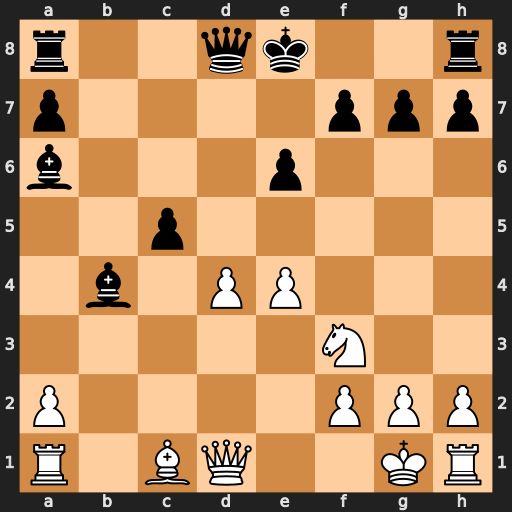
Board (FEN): r2qk2r/p4ppp/b3p3/2p5/1b1PP3/5N2/P4PPP/R1BQ2KR
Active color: w
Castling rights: kq
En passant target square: -
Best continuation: Qa4+ Qd7 Qxa6